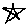
Label: star